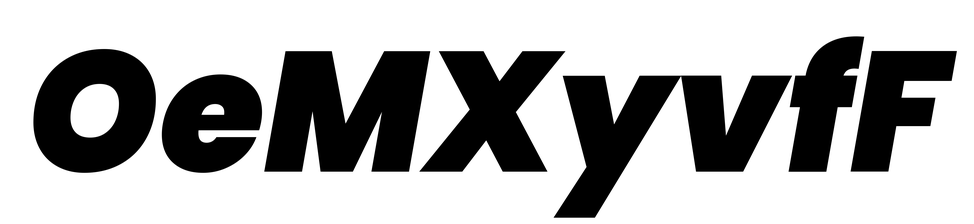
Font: Poppins-BlackItalic